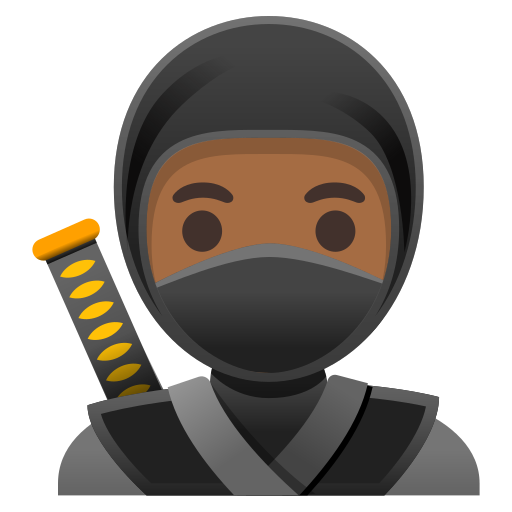
Emoji: 🥷🏾